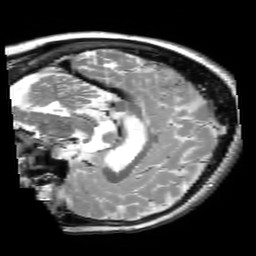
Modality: T2w
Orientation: sagittal
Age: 22
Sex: female
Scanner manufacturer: philips
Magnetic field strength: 3 T
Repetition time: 3 s
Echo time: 0.08 s